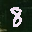
Label: 8